Question: Error 403 for webpage snippet when clicking "Share"
This happens on some but not all pages.
For example on <URL>
When you click "share", it opens <URL> in a popup
With the following error:

> 403 - Error: 403... If you are experiencing errors... Please contact the administrator...WWW.TENSTARS.RU
The problem disappears if I open the page in the facebook debugger:
<URL>
But the error re-appears on a different page.
I tried using the official share code but that didn't help.
I suspect that the problem is caused by the facebook crawler failing to download some page and then using a "failed" copy, but I would like to debug/figure out the actual reason.
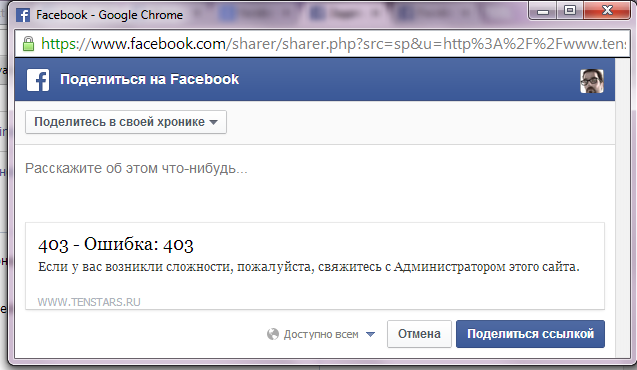
Answer: I setup some Facebook bot logging
'''
Facebook bot tracking in /index.php
facebookexternalhit/1.1 (+http://www.facebook.com/externalhit_uatext.php)
'''
Clicking the Facebook share button does not trigger the facebook bot to download the page.
The webpage <URL> by the Facebook bot is triggered by the JavaScript SDK, and you can't load the share windows without the SDK.
The bot crawl is also triggered by <URL> anywhere on facebook.
Facebook SDK
'''
(function(d, s, id) {
var js, fjs = d.getElementsByTagName(s)[0];
if (d.getElementById(id)) return;
js = d.createElement(s); js.id = id;
js.src = "//connect.facebook.net/ru_RU/all.js#xfbml=1&appId=368997699815031";
fjs.parentNode.insertBefore(js, fjs);
}(document, 'script', 'facebook-jssdk'));
'''
Facebook downloads 2 pages with every 1 request (depends on the SDK config):
'''
[2014-03-13 10:34:57][facebookexternalhit/1.1 (+http://www.facebook.com/externalhit_uatext.php)] /films/events/mtv-movie-awards-2014.html
[2014-03-13 10:34:59][facebookexternalhit/1.1 (+http://www.facebook.com/externalhit_uatext.php)] /films/events/mtv-movie-awards-2014.html?fb_locale=ru_RU
'''
If Facebook downloads a page with an error status, Facebook will not re-download it unless you download it with the <URL>
In my case the facebook SDK requested the page while it was still being edited and cached the 403 response that it was giving.
The preview/story (or whatever you call it) shows the same text and status code that your website returned when the Facebook bot downloaded the webpage.